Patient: sex M, age 47
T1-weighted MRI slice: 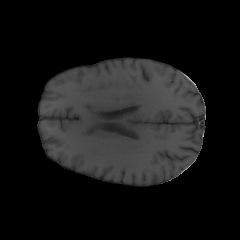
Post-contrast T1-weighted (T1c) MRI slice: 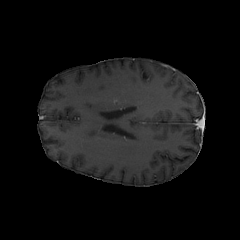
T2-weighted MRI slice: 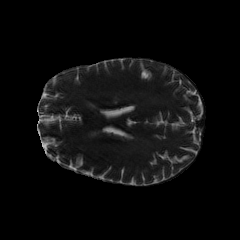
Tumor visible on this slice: no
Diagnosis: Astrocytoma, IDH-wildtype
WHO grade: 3